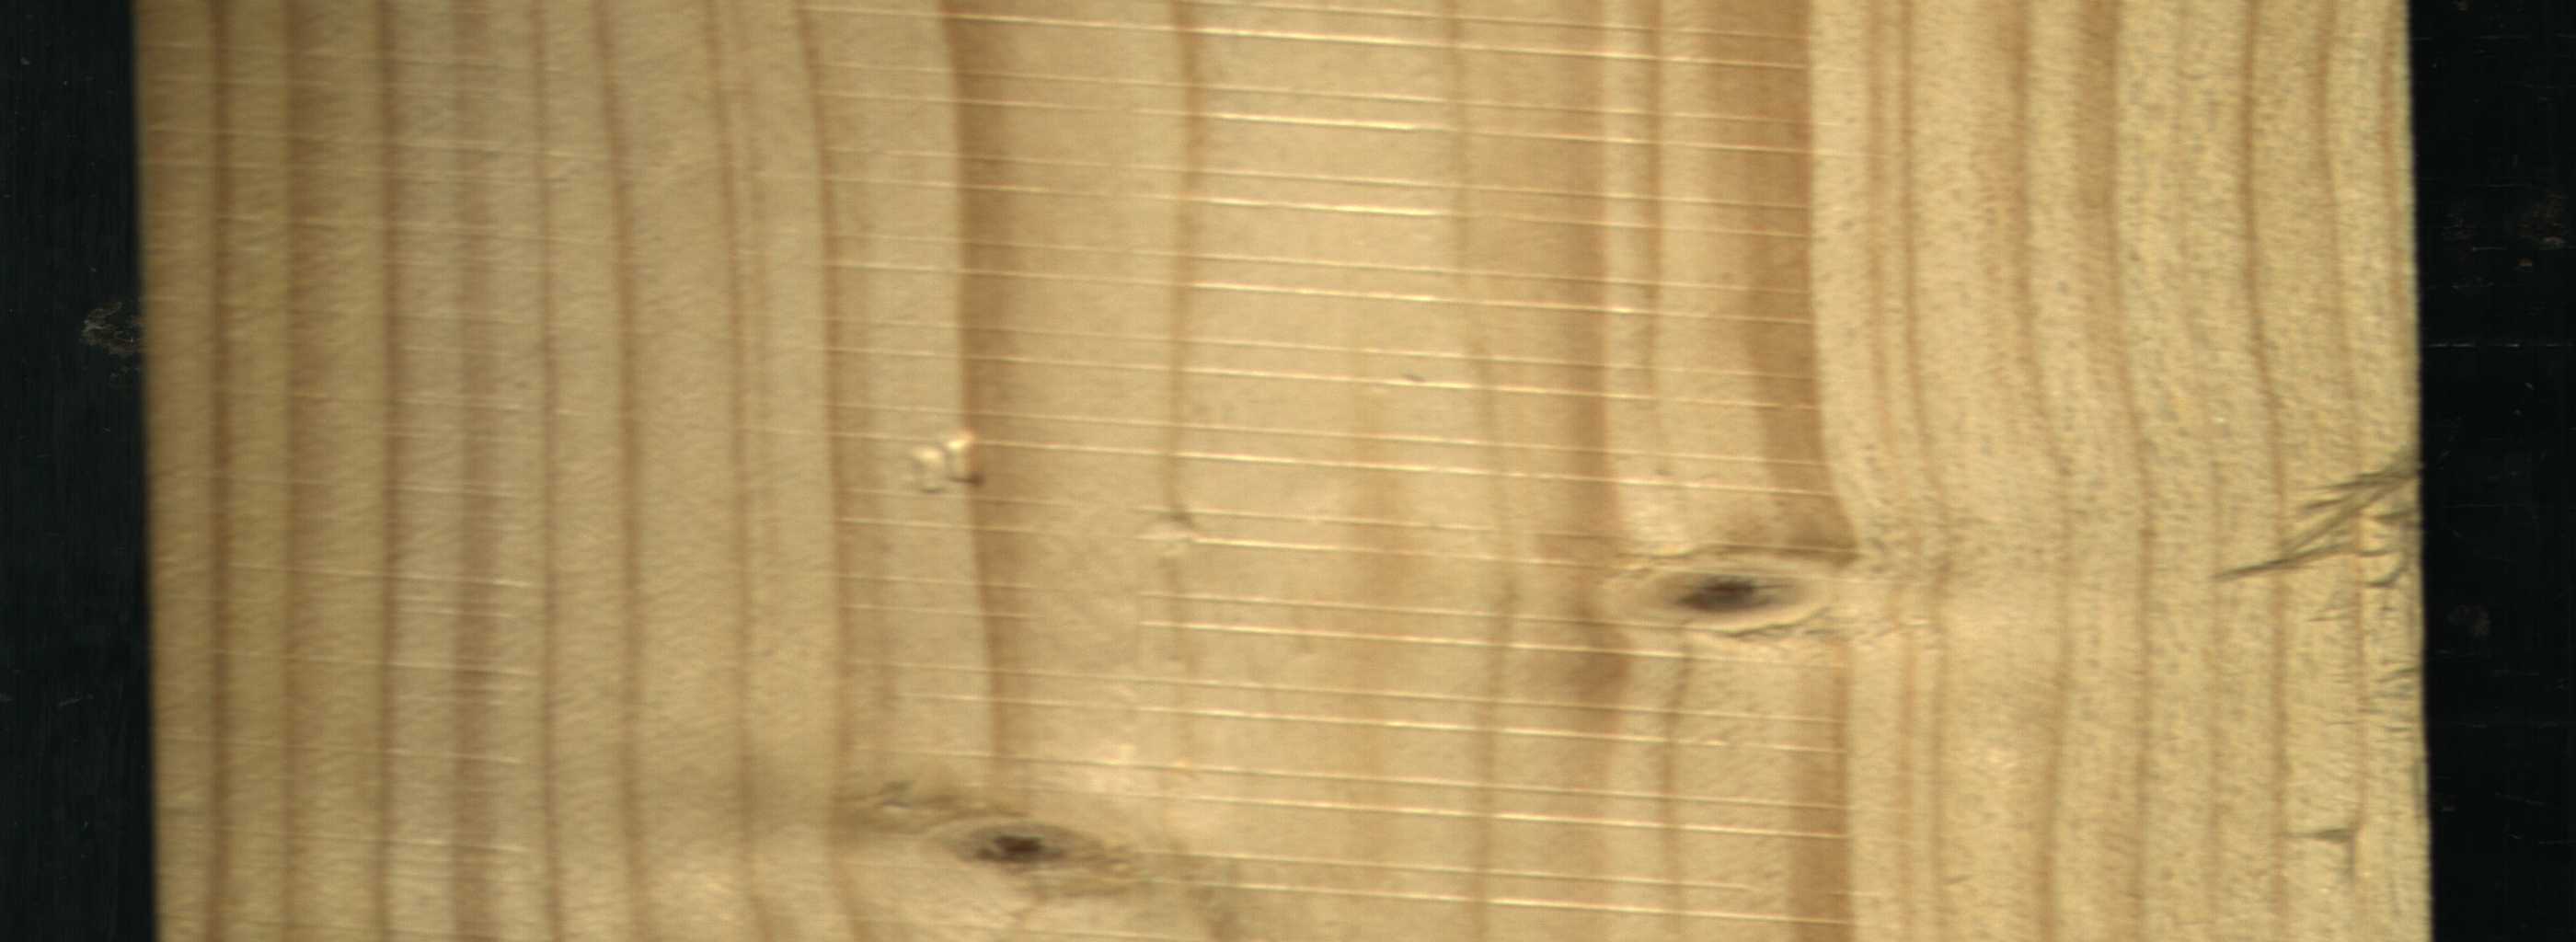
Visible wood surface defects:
Live_Knot
Live_Knot